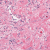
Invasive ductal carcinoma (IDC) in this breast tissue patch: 1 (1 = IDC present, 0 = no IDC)